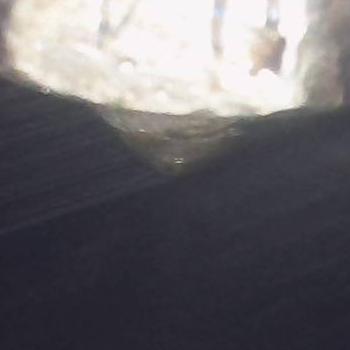
Flow rate: 42%